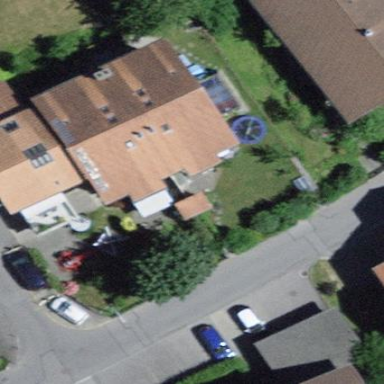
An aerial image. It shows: Residential building.